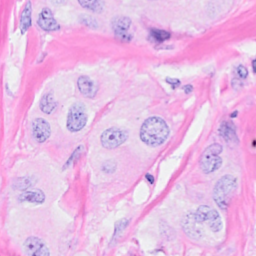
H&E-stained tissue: Breast